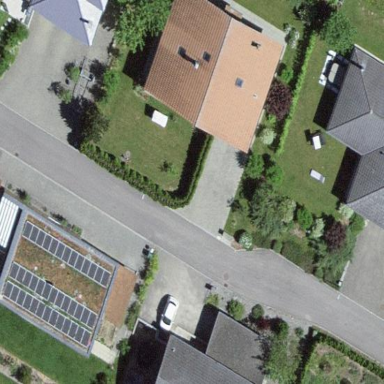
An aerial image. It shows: Residential building.